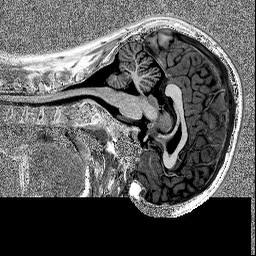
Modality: MP2RAGE
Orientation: sagittal
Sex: female